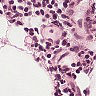
Metastatic tissue present: no